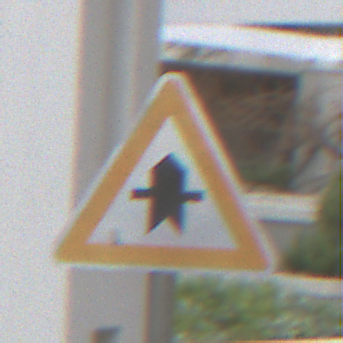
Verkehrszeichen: Vorfahrt
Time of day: Midday
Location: Outdoor (Urban)
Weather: Overcast
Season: NotSpecified
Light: Natural